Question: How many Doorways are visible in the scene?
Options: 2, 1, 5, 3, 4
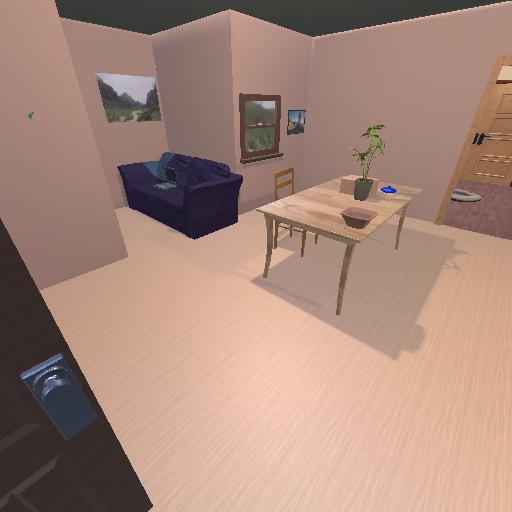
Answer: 2